Question: I have a Xamarin.Forms Shared project.
I need to add a reference to System.Net.Http and after some research I found out it should be done via the regular 'right click -> select assembly' (at every regular project), done that.
But now, if I go to any class on my shared project and try to use that DLL I can't (see image)

What am I doing wrong?
I've added the reference to every other project (iOS, Android and WinPhone) but can't access it on my Shared Project classes.
After much try-and-error I figured it out...
I have 3 projects (iOS, Android AND WP8.1).
I was able to add System.Net.Http to iOS and Android projects but when I tried to do that at the WP project I got a message saying all needed DLLs were already in the SDK (how presumptuous!).
Anyway, I decided to unload WP project and it worked =/
So the problem now is:
Thanks.
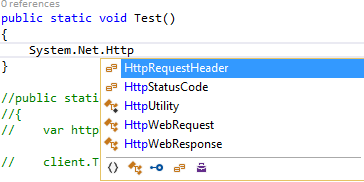
Answer: Well, I figured it out.
The way I solved it was by unloading the WP project and reloading it. Perfect, it worked =)
After reloading the project I checked the '.NET for Windows Phone' reference and System.Net.Http is indeed there. Maybe this was just a cache thing, I don't know.
All I know is unloading the project and reloading it did the trick.